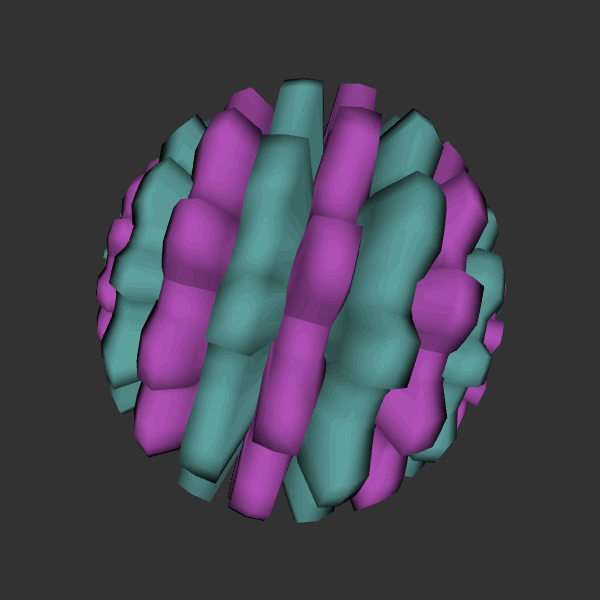
Background: dark